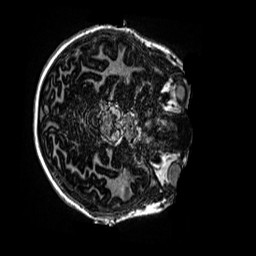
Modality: MP2RAGE
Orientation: axial
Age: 11
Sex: female
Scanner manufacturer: siemens
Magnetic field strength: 3 T
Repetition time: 4 s
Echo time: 0.00299 s